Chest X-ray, AP view. Patient: 81 years old, sex F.
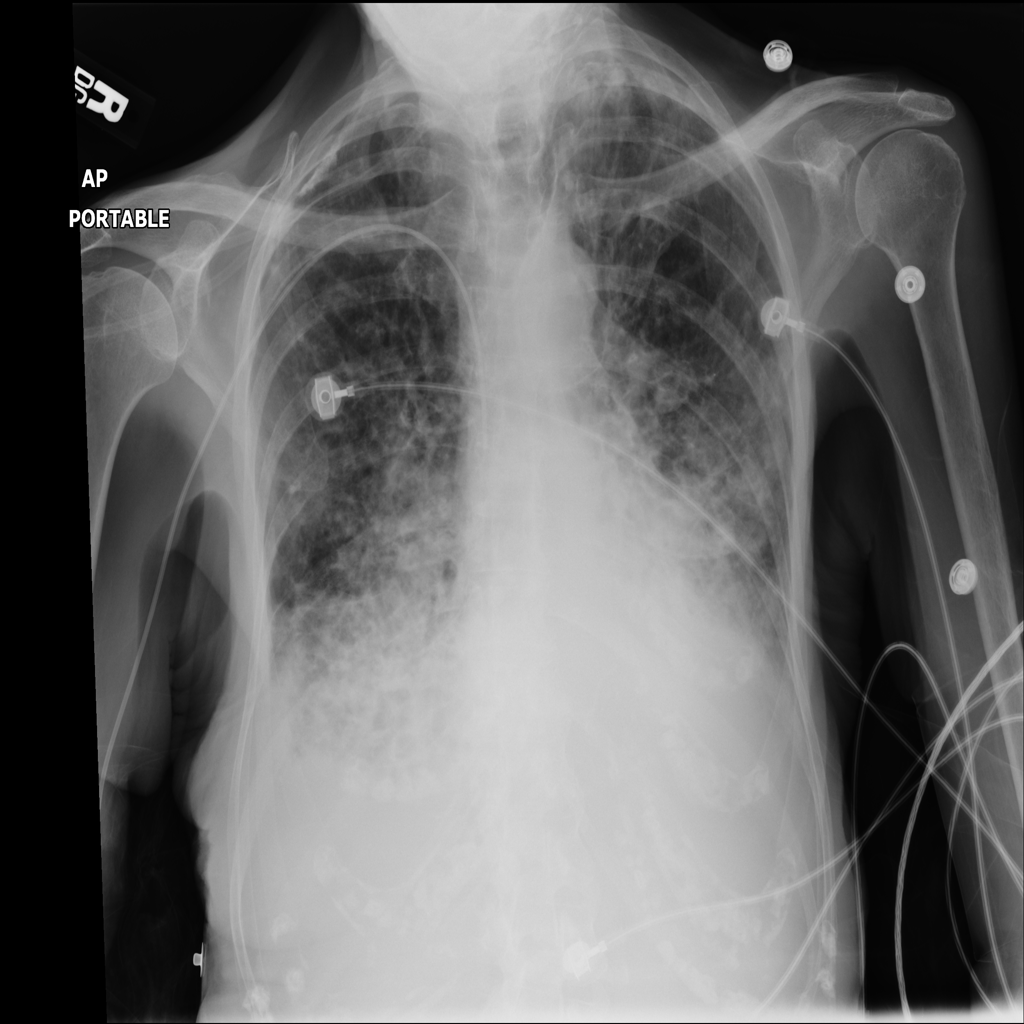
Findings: Consolidation